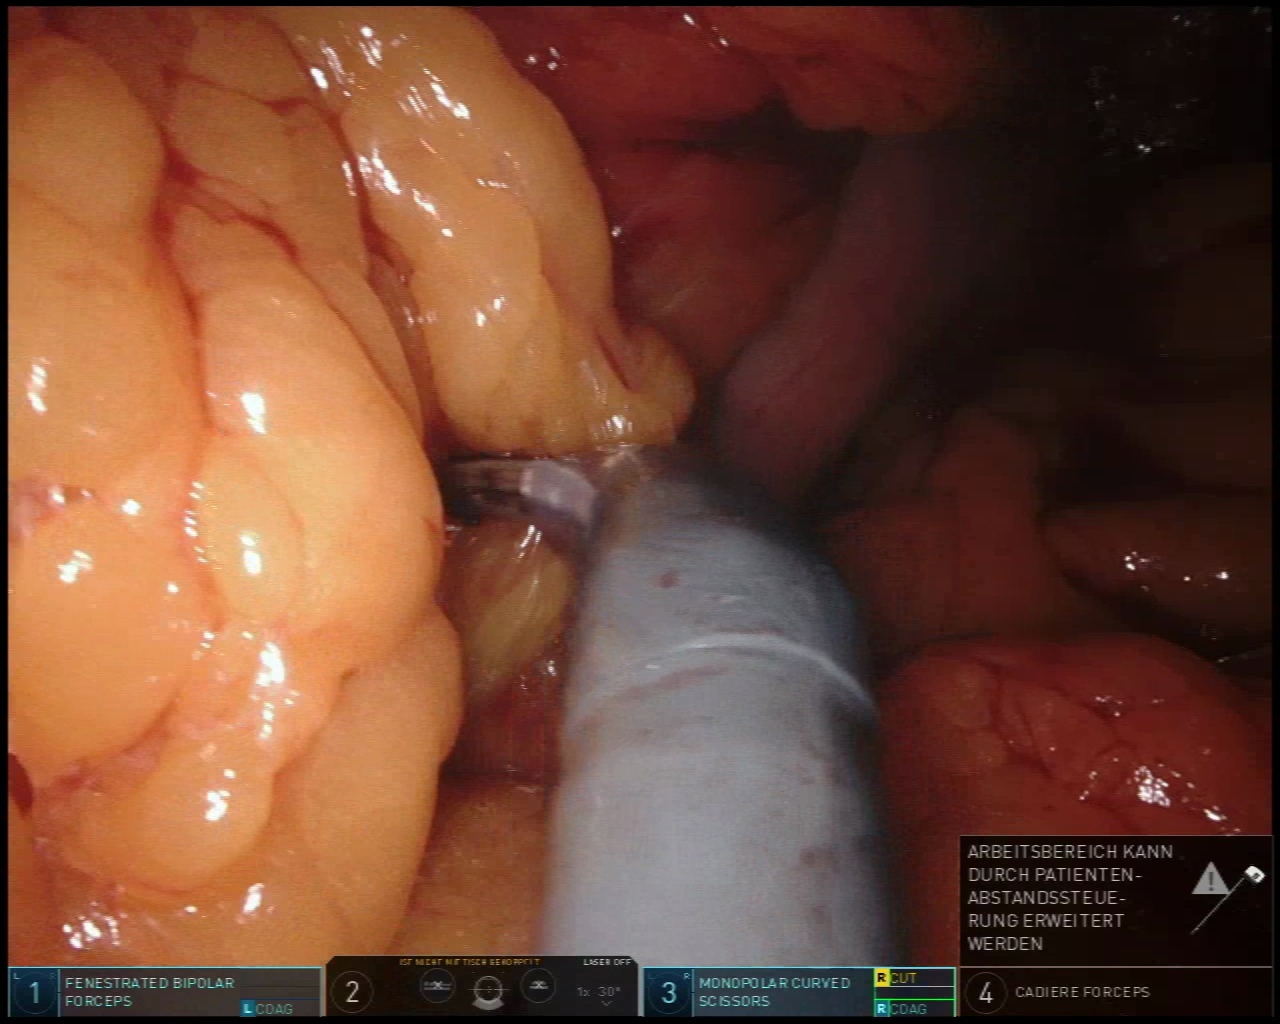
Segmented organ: stomach
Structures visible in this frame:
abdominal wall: no
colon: no
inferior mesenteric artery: no
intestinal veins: no
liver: no
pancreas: no
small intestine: no
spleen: no
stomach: yes
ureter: no
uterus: no
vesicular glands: no